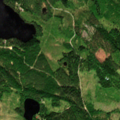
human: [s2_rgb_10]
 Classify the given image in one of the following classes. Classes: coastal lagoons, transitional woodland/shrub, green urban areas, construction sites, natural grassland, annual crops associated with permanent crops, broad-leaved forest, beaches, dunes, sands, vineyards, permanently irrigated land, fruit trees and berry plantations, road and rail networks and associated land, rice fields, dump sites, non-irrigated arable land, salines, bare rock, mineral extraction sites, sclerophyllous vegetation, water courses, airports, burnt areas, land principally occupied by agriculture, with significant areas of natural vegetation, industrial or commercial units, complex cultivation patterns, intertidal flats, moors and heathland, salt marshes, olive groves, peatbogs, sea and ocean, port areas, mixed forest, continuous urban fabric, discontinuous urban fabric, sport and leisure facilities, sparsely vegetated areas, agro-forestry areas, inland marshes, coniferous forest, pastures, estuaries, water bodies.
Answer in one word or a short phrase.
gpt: coniferous forest, mixed forest, water bodies